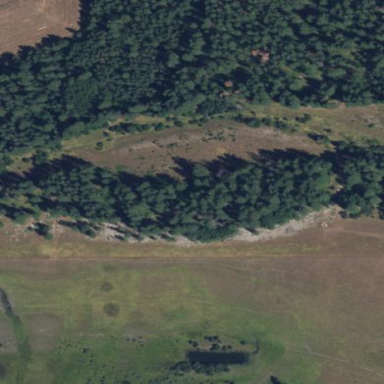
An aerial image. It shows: Mixed forest with variety of leaf types and cycles.